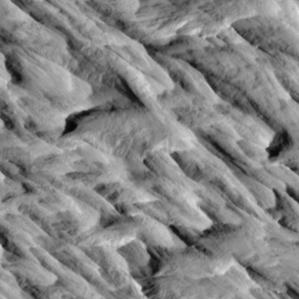
Label: non_frost